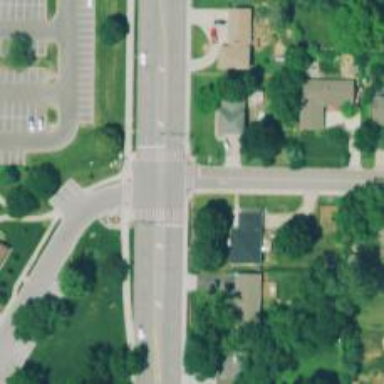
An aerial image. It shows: Solid crossing edge road marking.